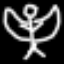
Label: angel